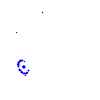
Particle: kaon